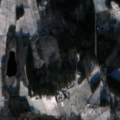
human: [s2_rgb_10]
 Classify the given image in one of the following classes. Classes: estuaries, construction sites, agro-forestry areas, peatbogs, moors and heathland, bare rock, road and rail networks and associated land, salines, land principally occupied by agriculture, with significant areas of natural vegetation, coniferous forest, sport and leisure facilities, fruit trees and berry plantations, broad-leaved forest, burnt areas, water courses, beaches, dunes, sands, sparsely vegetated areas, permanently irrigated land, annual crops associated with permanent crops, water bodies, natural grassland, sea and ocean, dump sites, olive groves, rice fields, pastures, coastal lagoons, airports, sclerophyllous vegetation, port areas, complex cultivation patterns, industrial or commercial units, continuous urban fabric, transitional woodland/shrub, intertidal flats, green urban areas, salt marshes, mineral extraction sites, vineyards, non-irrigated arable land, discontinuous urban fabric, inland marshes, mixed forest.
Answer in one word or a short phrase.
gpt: non-irrigated arable land, land principally occupied by agriculture, with significant areas of natural vegetation, mixed forest, water bodies